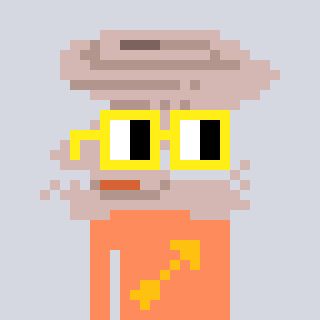
a pixel art character with square yellow glasses, a tornado-shaped head and a peachy-colored body on a cool background